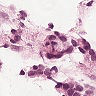
Metastatic tissue present: yes